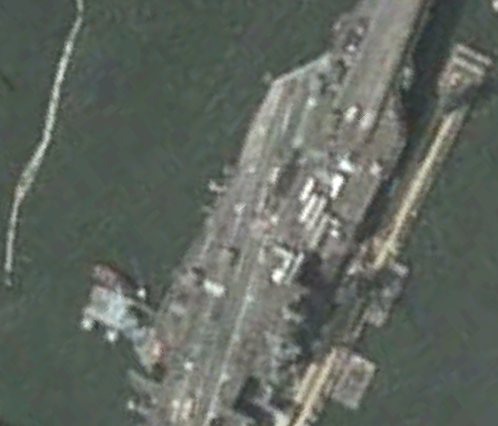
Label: aircraft_carrier